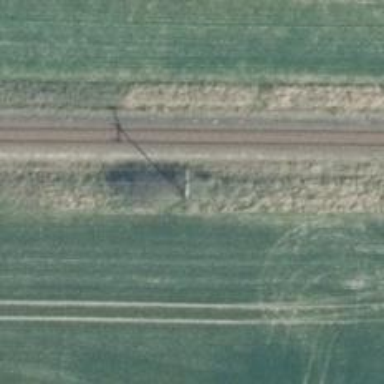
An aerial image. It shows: Power pole.